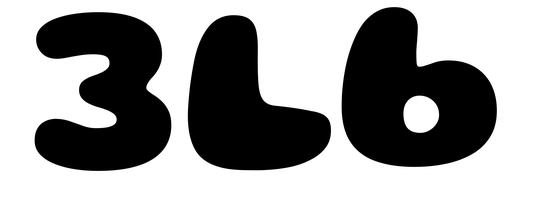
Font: Gluten_ExtraBold